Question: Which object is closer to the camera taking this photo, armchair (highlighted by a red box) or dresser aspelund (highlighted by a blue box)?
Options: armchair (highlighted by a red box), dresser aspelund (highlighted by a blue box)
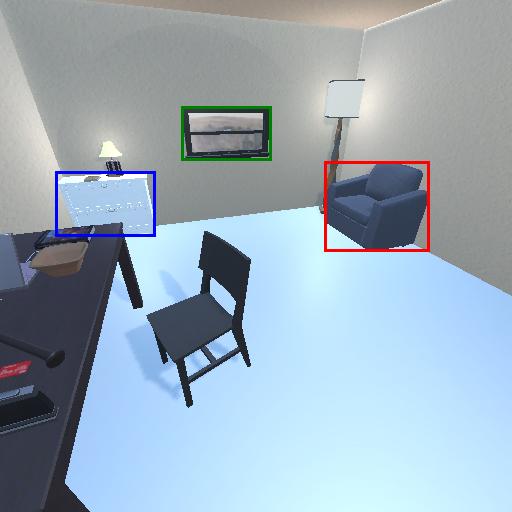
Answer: armchair (highlighted by a red box)